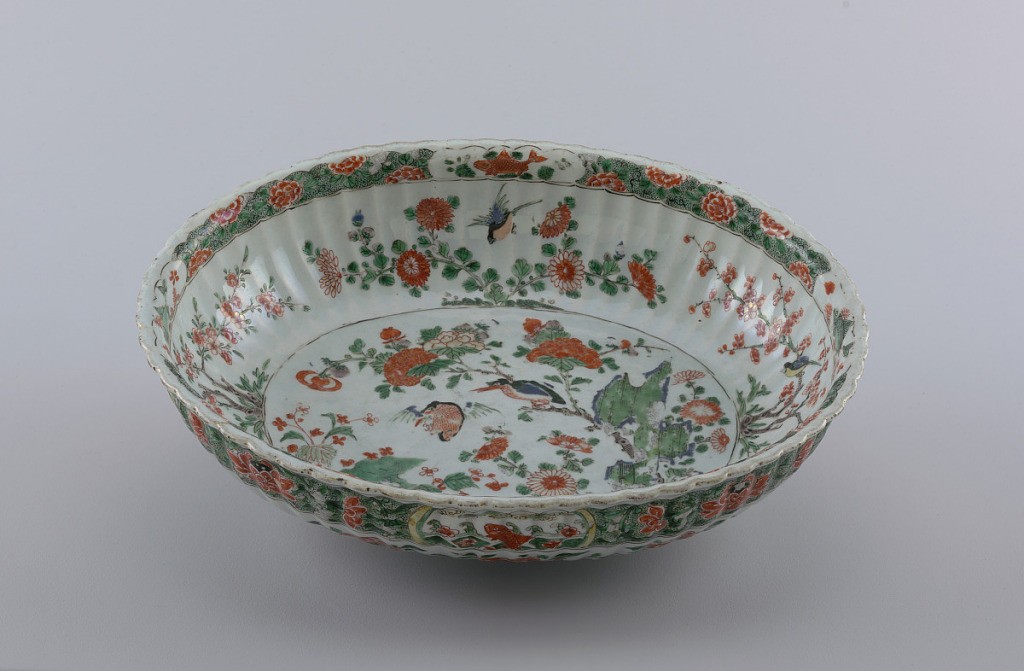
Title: Basin
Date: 1730–70
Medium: Polychrome and glazed porcelain
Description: Fluted oval formed dish, famille verte, decorated on the rim  and sides with bands of green foliage and iron red flowers, the outside band interrupted by cartouches of carp, the basin decorated with birds, prunus, flowers and foliage.